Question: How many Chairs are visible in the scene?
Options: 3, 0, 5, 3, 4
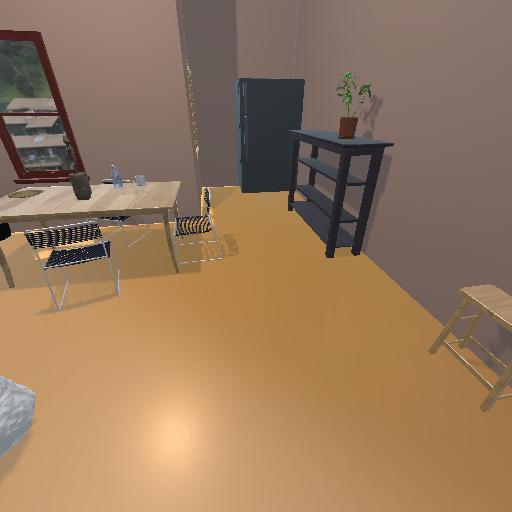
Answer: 3